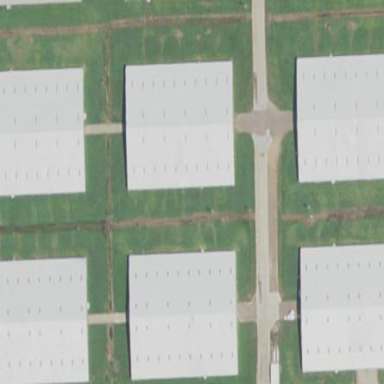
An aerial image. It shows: Warehouse.